Question: Given this data, (complete one can be found here: <URL>:
'''
Probes Gene.symbol ImmGen FOO_YJ_06.ip FOO_MI_06.ip FOO_NL_06.id FOO_YJ_06.id FOO_MI_06.id BAR_NN_06.ip BAR_PR_06.ip BAR_YJ_06.ip BAR_MI_06.ip BAR_NL_06.id BAR_YJ_06.id BAR_MI_06.id BAR_NN_24.ip BAR_PR_24.ip BAR_YJ_24.ip BAR_MI_24.ip BAR_NN_06.ip BAR_NN_24.ip BAR_PR_06.ip BAR_PR_24.ip BAR_YJ_06.ip BAR_YJ_24.ip BAR_MI_06.ip BAR_MI_24.ip BAR_NL_06.id BAR_YJ_06.id BAR_MI_06.id TXT_NL_06.id TXT_YJ_06.ip TXT_MI_06.ip TXT_YJ_06.id TXT_MI_06.id XXX_YJ_06.ip XXX_MI_06.ip XXX_NL_06.id XXX_YJ_06.id XXX_MI_06.id KTH_NL_06.id KTH_YJ_06.ip KTH_MI_06.ip K3_YJ_06.id K3_MI_06.id UUU_YJ_06.in UUU_MI_06.in DAR_NL_06.id DAR_YJ_06.id DAR_MI_06.id
1425352_at Rcor3 StromalCells(12.99),DendriticCells(12.18),StemCells(11.43),NKCells(10.50),Macrophages(10.11),abTcells(9.11),Neutrophils(8.72),Monocytes(8.63),Bcells(8.61),gdTCells(7.71) 1.162 0.795 0.695 0.701 1.085 1.052 1.544 0.75 1.305 1.213 1.142 0.814 0.79 0.89 1.691 1.013 1.052 0.79 1.544 0.89 0.75 1.691 1.305 1.013 1.213 1.142 0.814 1.556 0.744 1.22 1.239 1.164 0.827 1.203 0.778 0.929 0.95 0 0.877 0.906 1.294 0.904 0 1.2 0.927 0.704 1.181
1417466_at Rgs5 StromalCells(72.03),Neutrophils(3.39),DendriticCells(3.31),NKCells(3.28),Monocytes(3.25),Macrophages(3.15),gdTCells(3.01),abTcells(2.99),Bcells(2.80),StemCells(2.80) 1.149 0.904 1.225 0.821 1.075 0.947 0.969 1.262 0.868 1.013 0.984 0.938 0.925 1.11 1.36 1.014 0.947 0.925 0.969 1.11 1.262 1.36 0.868 1.014 1.013 0.984 0.938 0.877 0.887 1.035 1.226 0.979 1.142 1.126 0.933 0.854 1.033 0.911 1.255 1.038 1.125 1.086 1.18 0.958 1.115 1.017 1.061
'''
I obtain this heatmap, shown only by tail. Note that
it added the unwanted extra replicated columns (marked with red box).
For example 'BAR_YJ_06.ip' only appear once in the data above. But in the plot it appear
twice 'BAR_YJ_06.ip' and 'BAR_YJ_06.ip.1'
Why is that? Hand how can I remove them?

This is the code I use to generate the above figure:
'''
#!/usr/bin/env Rscript
library(gplots);
library(RColorBrewer);
plot_hclust <- function(inputfile,clust.height,type.order=c(),row.margins=30) {
dat.bcd <- read.table(inputfile,na.strings=NA, sep=" ",header=TRUE);
base <- substr(basename(inputfile), 1, nchar(basename(inputfile)) - 4 )
rownames(dat.bcd) <- do.call(paste,c(dat.bcd[c("Probes","Gene.symbol","ImmGen")],sep=" "))
dat.bcd <- dat.bcd[,!names(dat.bcd) %in% c("Probes","Gene.symbol","ImmGen")]
dat.bcd <- dat.bcd
# Clustering and distance function
hclustfunc <- function(x) hclust(x, method="complete")
distfunc <- function(x) dist(x,method="maximum")
# Select based on FC, as long as any of them >= anylim
anylim <- 2.0
dat.bcd <- dat.bcd[ apply(dat.bcd, 1,function(x) any (x >= anylim)), ]
nrow(dat.bcd);
#print(heatout):
# Clustering functions
height <- clust.height;
# Define output file name
heatout <- paste("myheatmap.pdf",sep="");
print(heatout)
# Compute distance and clusteirn function
d.bcd <- distfunc(dat.bcd)
fit.bcd <- hclustfunc(d.bcd)
# Plot the hierarchical dendogram without heatmap
# Cluster by height
#cutree and rect.huclust has to be used in tandem
clusters <- cutree(fit.bcd, h=height)
nofclust.height <- length(unique(as.vector(clusters)));
myorder <- colnames(dat.bcd);
if (length(type.order)>0) {
myorder <- type.order
}
# Define colors
#hmcols <- rev(brewer.pal(11,"Spectral"));
hmcols <- rev(redgreen(2750));
selcol <- colorRampPalette(brewer.pal(12,"Set3"))
selcol2 <- colorRampPalette(brewer.pal(9,"Set1"))
sdcol= selcol(5);
clustcol.height = selcol2(nofclust.height);
# Plot heatmap
pdf(file=heatout,width=50,height=80);
par(xaxs="i");
# We do bi-clustering
heatmap.2(as.matrix(dat.bcd), trace='none', dendrogram='both',Colv=T, scale='row',
hclust=hclustfunc, distfun=distfunc, col=hmcols,
symbreak=T,
margins=c(15,200), keysize=0.5,
labRow=rownames(dat.bcd),
lwid=c(2,0.1,4), lhei=c(0.05,3),
lmat=rbind(c(5,0,4),c(3,1,2)),
RowSideColors=clustcol.height[clusters])
dev.off();
}
# Plotting
plot_hclust("http://pastebin.com/raw.php?i=6NTcnLj7",clust.height=3);
'''
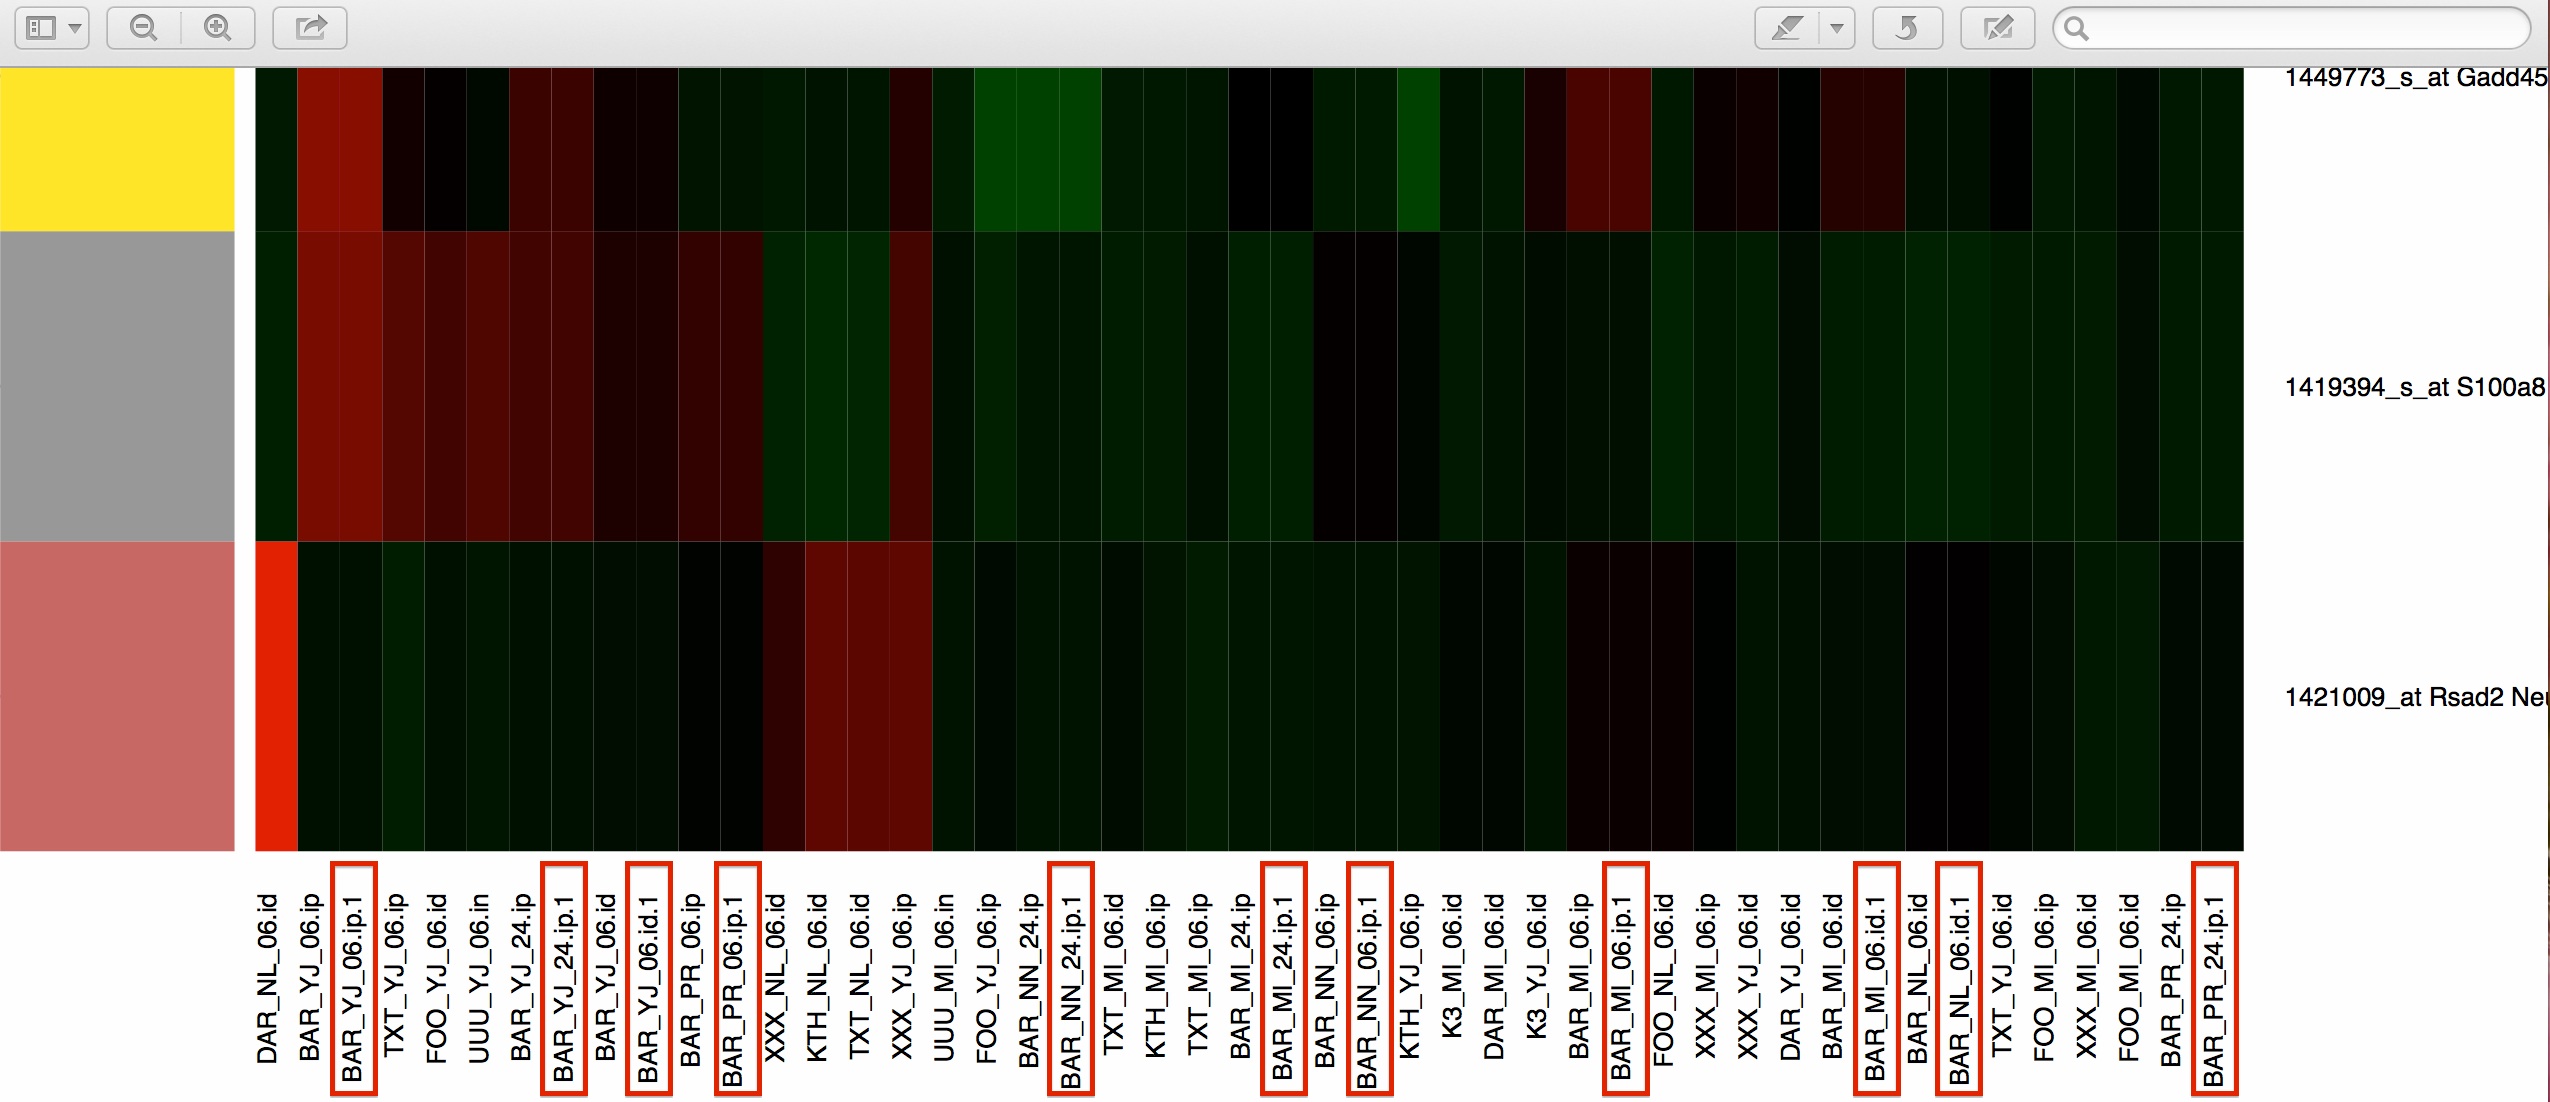
Answer: This is not a 'heatmap.2' issue. All of those duplicated samples appear in your source data frame. You should review your workflow and fix the step at which the duplicates got introduced into the data.
Alternative solution is to remove any duplicated columns from your data frame before plotting the heatmap:
'''
data <- read.table(file='http://pastebin.com/raw.php?i=6NTcnLj7', header=T)
# obtain the logical vector (TRUE/FALSE), where TRUE == duplicated elements
ind <- duplicated(t(data))
# retain only the unique columns
# ! == inverts the logical vector, so TRUE == unique elements
subset <- data[,!ind]
'''